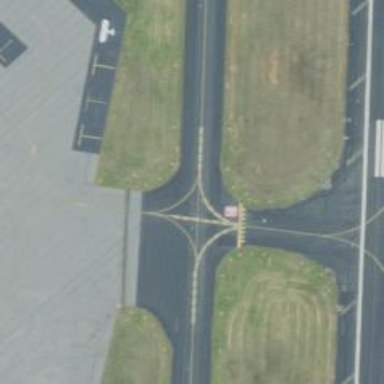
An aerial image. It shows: Taxiway at the airport with asphalt surface.